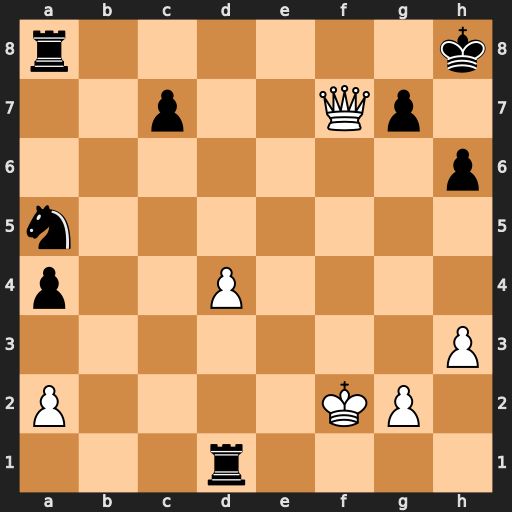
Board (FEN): r6k/2p2Qp1/7p/n7/p2P4/7P/P4KP1/3r4
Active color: w
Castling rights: -
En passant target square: -
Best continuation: Qf3 Rb8 Qxd1